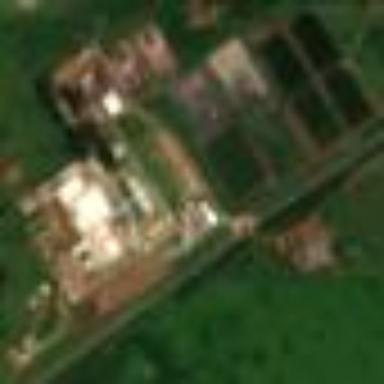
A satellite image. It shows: Industrial area containing slaughterhouse.